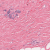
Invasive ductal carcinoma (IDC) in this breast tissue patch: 0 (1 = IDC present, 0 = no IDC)